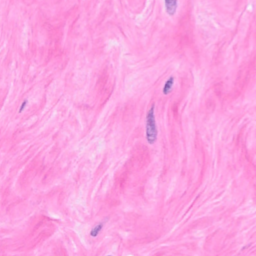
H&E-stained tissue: Breast